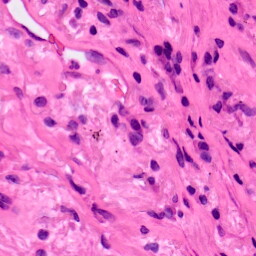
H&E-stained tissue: Lung